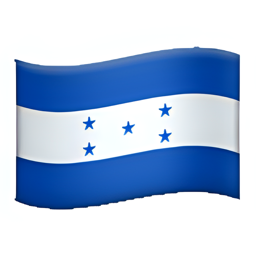
Name: flag for honduras
Emoji: 🇭🇳
Group: Flags
Sub-group: country-flag